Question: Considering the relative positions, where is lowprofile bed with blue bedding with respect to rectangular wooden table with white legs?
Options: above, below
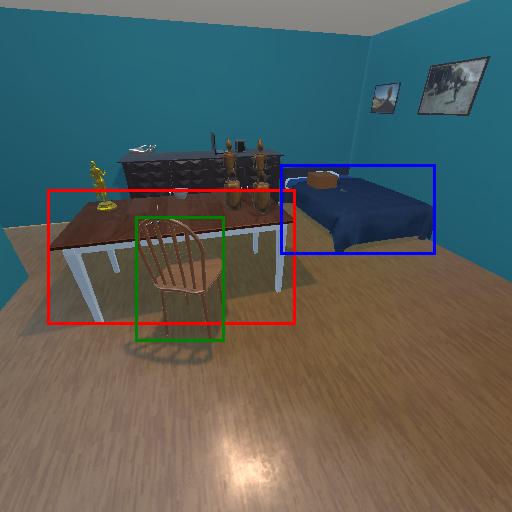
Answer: above